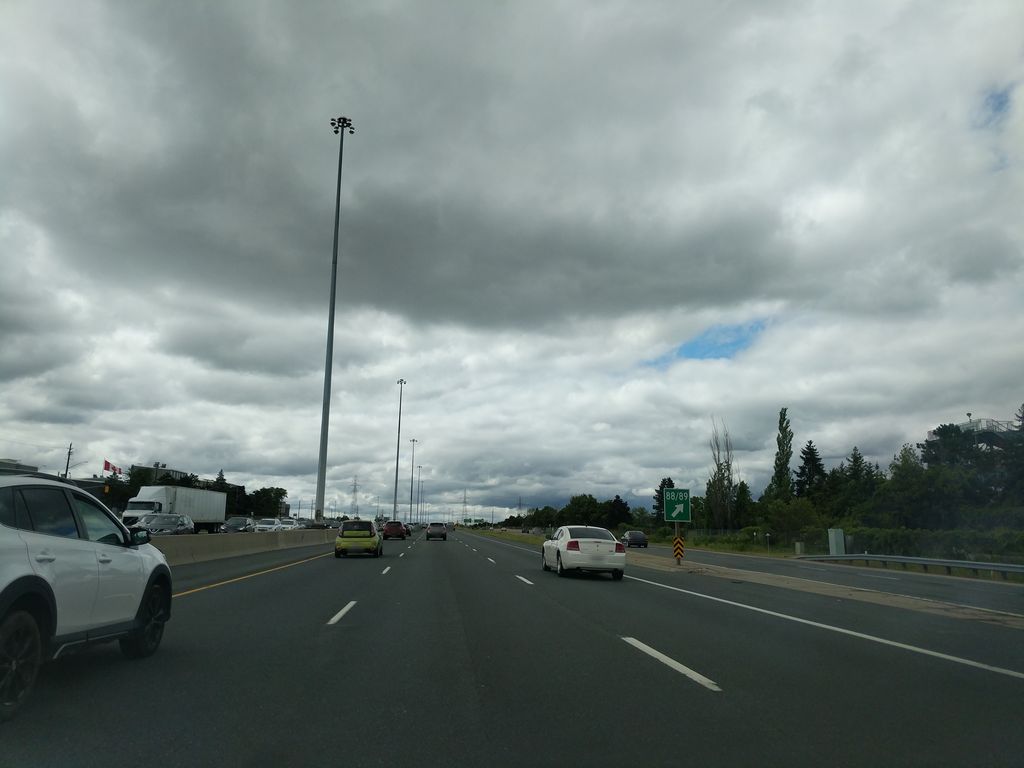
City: hamilton